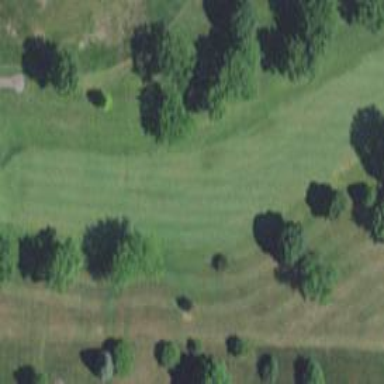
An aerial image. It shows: Golf hole.